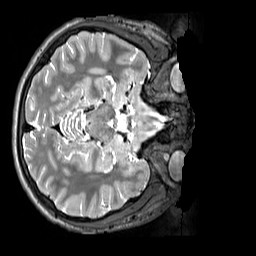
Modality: T2w
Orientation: axial
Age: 13
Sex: male
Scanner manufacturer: siemens
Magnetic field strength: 3 T
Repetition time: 3.2 s
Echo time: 0.408 s